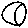
Label: moon